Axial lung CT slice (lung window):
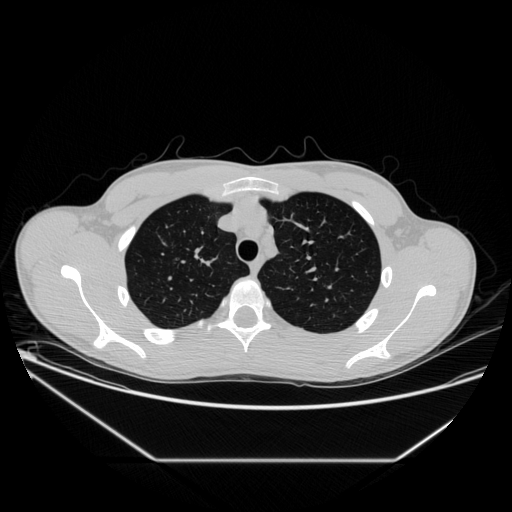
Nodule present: no